Question: I am trying to simulate the Pure Aloha protocol. After some research I understood how this protocol works. In a nutshell, assuming we have 5 nodes and frame size is fixed. All nodes share a single channel. When a node has data to send it sends the data over the channel. If two ore more nodes try to send the frames at the same time (or within the same time frame) the packets collide and each node has to resend the packet again. Collided frames will have to be re-transmitted after a random time which will decrease the probability of colliding again.
This is what I have so far. I have five nodes [A-E]. These are the five stations. Each node has its own list of integers. These are the time when to send the frame. I generate five random frames and I have this result:- E.g. A 5, A 7, B 7, C 8, E 9. These are generated randomly and mean that node a have two frames to send at time = 5 and time = 7. Frame B has one frame to send at time = 7. Since we have two frames that try to send a frames at the same time we have a collision.
Using this code I have the below result...
'''
using System;
using System.Collections.Generic;
using System.Linq;
using System.Text;
using System.Timers;
namespace Test_v1
{
public class Simulation
{
Utility utils = new Utility();
static Random random = new Random();
private Timer t1;
int currentTime;
int frameSize; //frame size in bits.
int channelCapacity; //channel capacity in bits.
int frameTime; //time to transmit one frame on the channel in milliseconds.
private List<Node> nodeList;
Node A;
Node B;
Node C;
Node D;
Node E;
int collisions = 0;
public Simulation()
{
frameSize = 10;
channelCapacity = 100;
frameTime = (frameSize / channelCapacity) * 100;
nodeList = new List<Node>();
A = new Node(); A.stationName = "Station A";
B = new Node(); B.stationName = "Station B";
C = new Node(); C.stationName = "Station C";
D = new Node(); D.stationName = "Station D";
E = new Node(); E.stationName = "Station E";
nodeList.Add(A);
nodeList.Add(B);
nodeList.Add(C);
nodeList.Add(D);
nodeList.Add(E);
generateFrames(5);
t1 = new Timer(100);
t1.Elapsed += new ElapsedEventHandler(IntervalTimerElapsed);
t1.Start();
}
protected void IntervalTimerElapsed(object sender, EventArgs e)
{
int framesOnChannel = 0;
foreach (Node n in nodeList)
{
for (int i = 0; i < n.queue.Count; i++)
{
if (currentTime == n.queue[i])
{
Console.WriteLine(currentTime + " " + n.stationName + " " + n.queue[i]);
framesOnChannel = framesOnChannel + 1;
collisions = collisions + 1;
if(framesOnChannel > 1)
n.queue[i] = BackOff(n) + currentTime;
}
else
{
Console.WriteLine(currentTime);
}
}
}
currentTime++;
if (framesOnChannel > 1)
{
Console.WriteLine("Frames on Channel:" + framesOnChannel + " Collision!");
}
else
{
Console.WriteLine("Frames on Channel:" + framesOnChannel);
}
framesOnChannel = 0;
if (currentTime > 10)
t1.Stop();
}
private void generateFrames(int load_G)
{
for (int i = 0; i < load_G; i++)
{
Node randomStation = getRandomNode();
randomStation.queue.Add(utils.RandomNumber(0, 10));
}
foreach (Node n in nodeList)
{
n.queue.Sort();
}
}
private int BackOff(Node node)
{
int k = node.attempts;
if (k > 10)
k = 10;
int R = (int)Math.Round(Math.Pow(2, k) - 1);
int backOffTime = random.Next(0, R) * frameTime;
return backOffTime + (frameTime * 2);
}
private Node getRandomNode(){
switch (random.Next(1, 6))
{
case 1:
return A;
case 2:
return B;
case 3:
return C;
case 4:
return D;
default:
return E;
}
}
}
}
'''

I have so far managed to detect when there is a collisions.
a)I need somehow to apply the Backoff method to those Nodes that collide and send them in a future time. I applied the backoff when a collision is detected but nothing happens. In this case all the frames should collide since for a frame to be succesfully trasnmitted there must be only one frame in time of two ticks.
b) I need to count the succefull transmissions. A transmission is sucessfull if no other frame is send within 2 ticks. Example if a frame is send at time = 1. There must be no other frame within time = 1 to time = 3 to be sucesfull.
Thanks in advance for the help. If something is not clear please tell me.
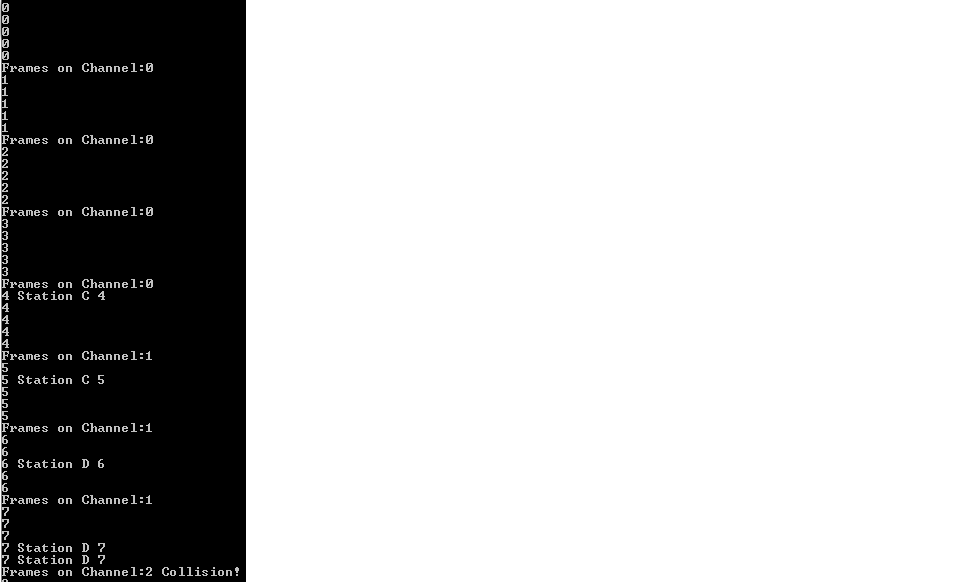
Answer: Assuming you want to create a single threaded simulation, you have two choices - a simulation, or an one. The difference between the two being the way in which the (or ) advances. The way in which time advances determines the way in which the simulation operates:
In a time driven simulation, time runs continuously and is incremented by small, discrete values in a . The timing loop increments the simulation clock and iterates over each of the components of the simulation (e.g. nodes, channels, etc), asking each one whether it wants to do something.
The simulation components make their decisions based on the current simulation time (passed by the timing loop), and their predefined behavior. For instance, a node might decide to send a packet at simulation times A, B and C.
After completing each iteration, the timing loop advances the simulation time by a fixed small amount and starts over. In this model, to create a good approximation of actual time, the time increments have to be pretty small.
In an event driven simulation things happen because . Time doesn't advance contentiously, but from one even to the next. In such a simulation each simulation element (a node, a message ,the shared channel etc) generates timed events (say "i need to send a packet at time XXX", or "a message has arrived at time XXX"). The events are placed into a time-sorted queue, and the de-queues the events one at a time.
Whenever an event is de-queued, it's handled by notifying all relevant entities of the event. For instance, if the de-queued event is "Node A sent a packet to Node B through channel C at time 5", the event is handled by informing channel C of the sent packet. When informed of the event, channel C can, in turn, create events in response. For instance, it can create a new event that says "A message from Node A has been delivered to Node B by channel C at time 6", thus creating a simulation in which it takes messages 1 simulation time units to propagate across the channel (from time 5 to time 6 in my example). These response events are placed back into the queue, and sorted by time.
Next, the timing loop just de-queues the next event and advances the simulation clock to the time of the next event. This way, if no simulation events occur for a long time, the event loop just skips ahead, unlike the time driven simulation.
This is a (usually) better, more efficient way of simulating systems, but it's also slightly more complex.